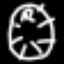
Label: clock